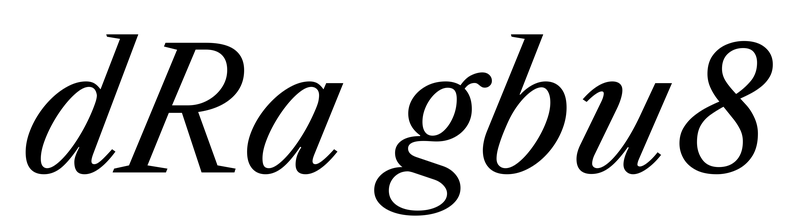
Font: LibreCaslonText-Italic_Italic